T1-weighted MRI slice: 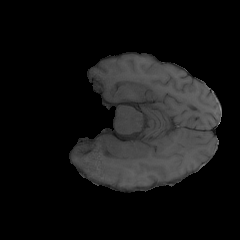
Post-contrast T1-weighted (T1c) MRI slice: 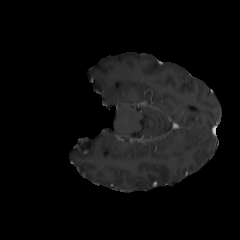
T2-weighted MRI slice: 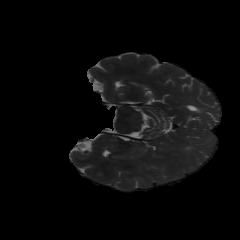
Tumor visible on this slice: no